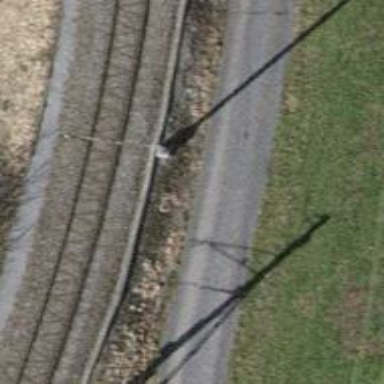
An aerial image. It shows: Catenary mast for power lines.